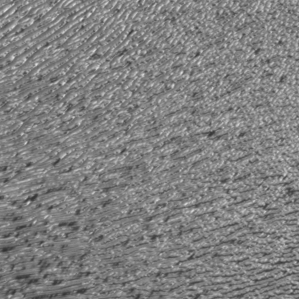
Label: frost